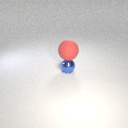
small blue metal sphere below large red rubber sphere